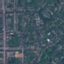
Land use / land cover: Residential